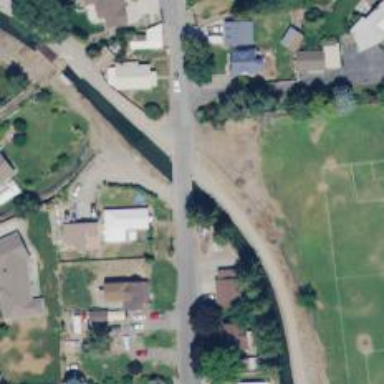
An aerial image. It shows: Culvert underpass for canal.